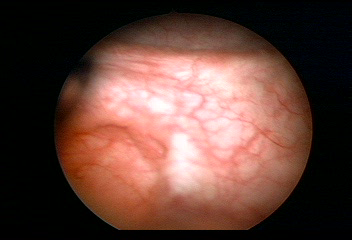
Modality: WLC
Class: Normal mucosa
Bladder cancer association: No